Brain MRI, t1w sequence, axial 2D slice.
Patient: age 3, sex F, weight 95 kg, height 1.95 m
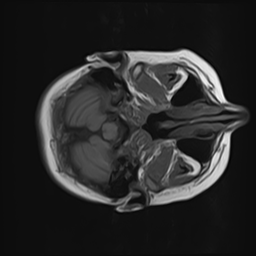